Field crop: maize
Growth stage: 1
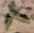
Species: atriplex